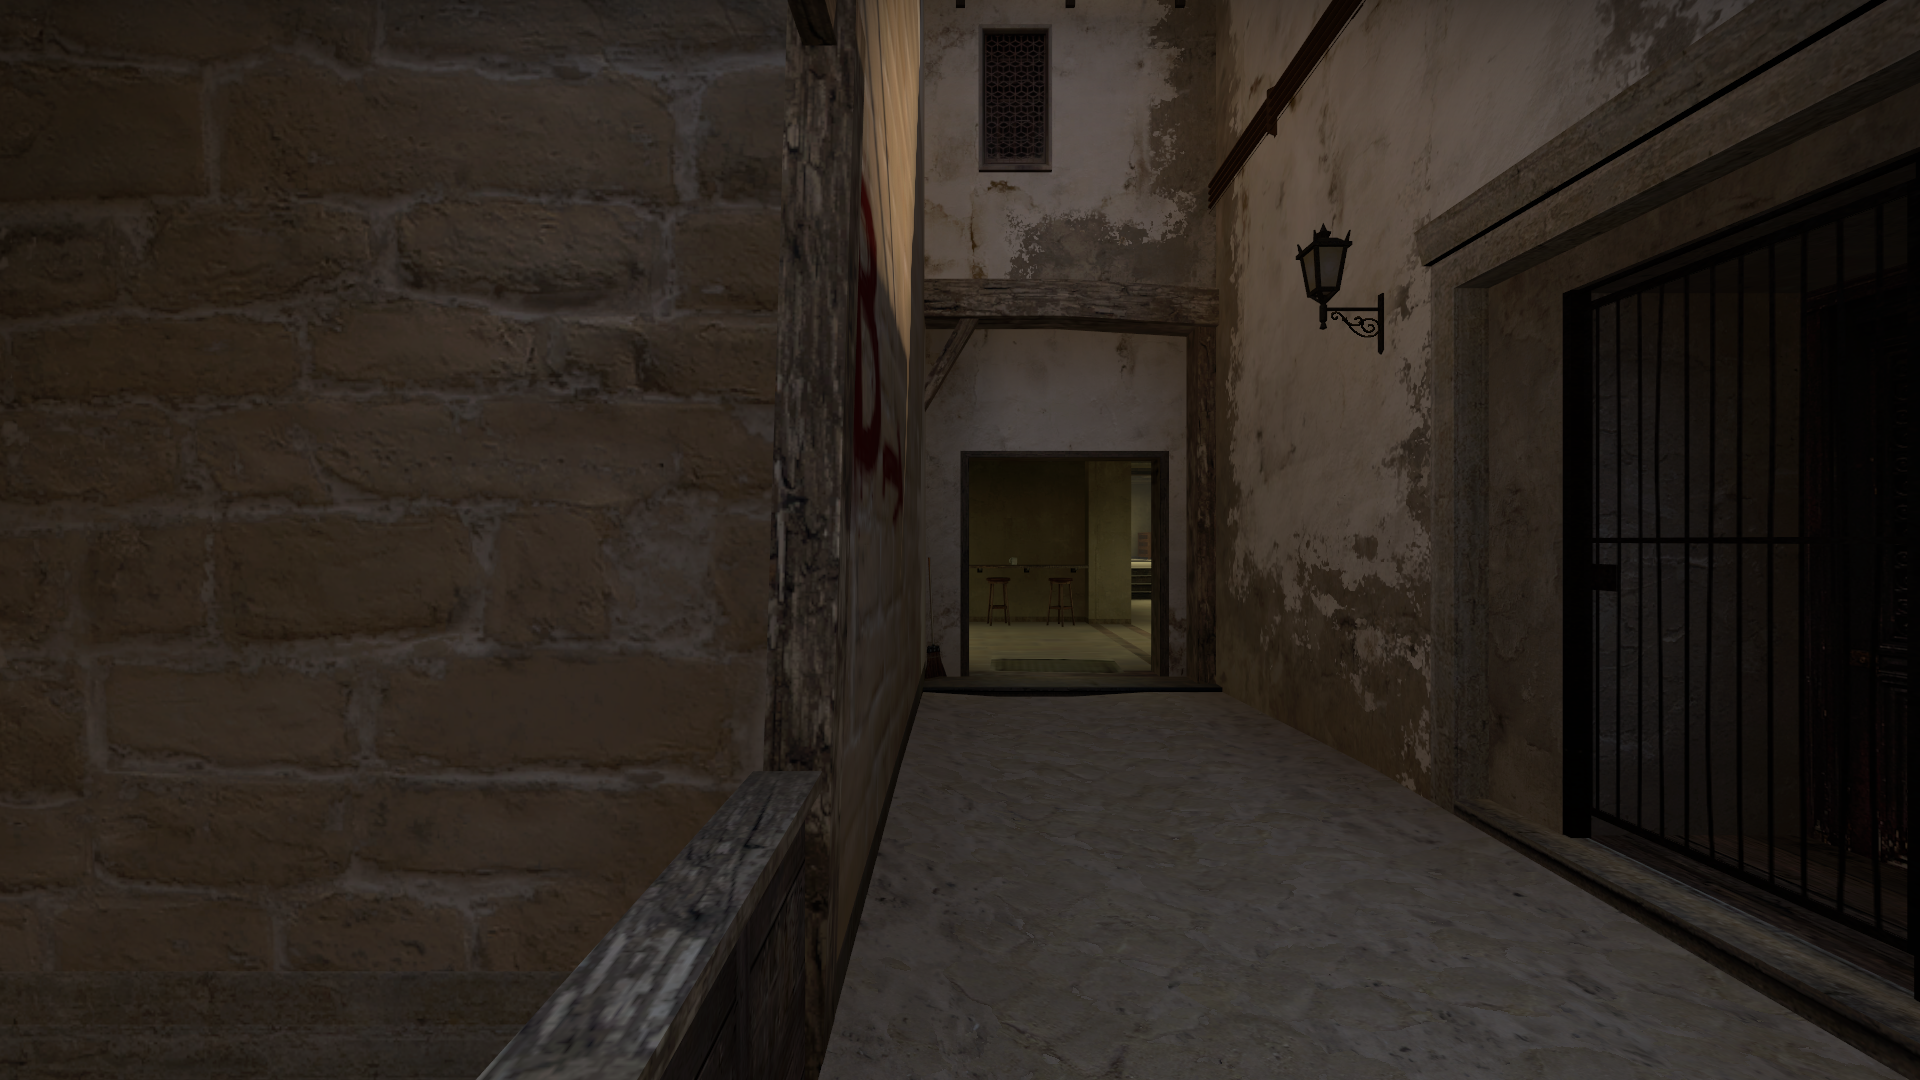
Map: de_mirage